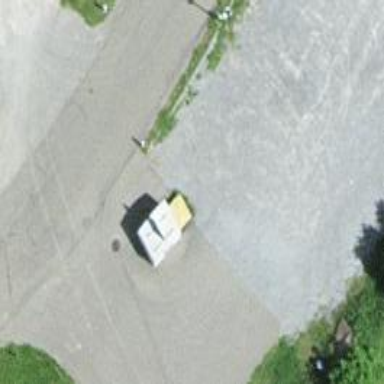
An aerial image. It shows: Bus stop equipped with public transport stop position.